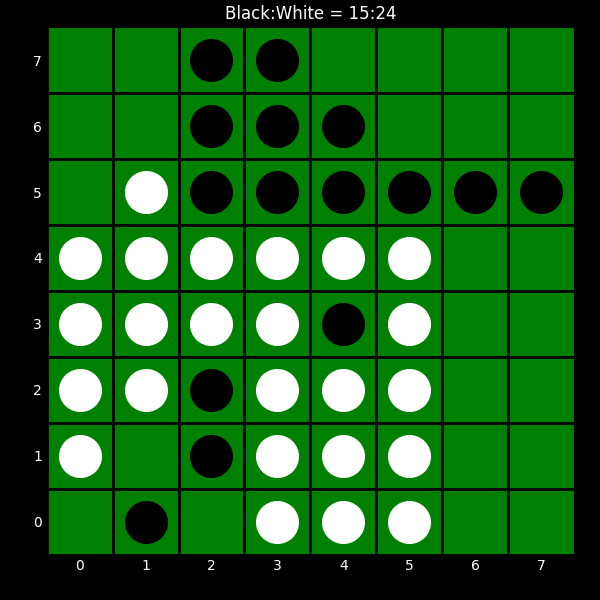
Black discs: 15
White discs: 24